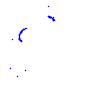
Particle: kaon